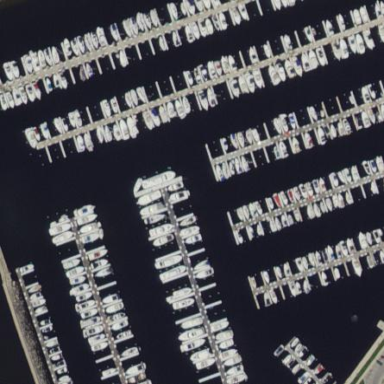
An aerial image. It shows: Marina located on water.